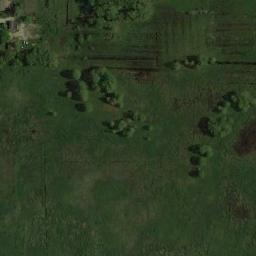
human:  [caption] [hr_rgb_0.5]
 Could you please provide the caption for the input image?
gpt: Many trees are on the meadow .

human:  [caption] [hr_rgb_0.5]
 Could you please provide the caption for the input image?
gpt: The entire image is dominated by grass .

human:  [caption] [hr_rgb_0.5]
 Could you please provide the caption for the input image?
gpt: There are many green trees on the green grass .

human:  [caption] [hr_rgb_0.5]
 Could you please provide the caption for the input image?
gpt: This meadow has dense grasses and some trees .

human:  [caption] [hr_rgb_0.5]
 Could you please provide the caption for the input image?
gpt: There are some green trees on the green meadow .